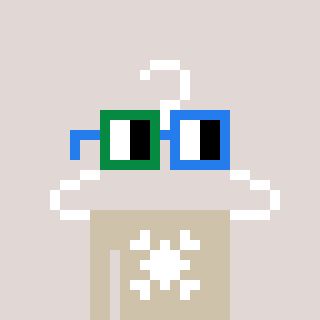
a pixel art character with square green and blue glasses, a hanger-shaped head and a bege-colored body on a warm background